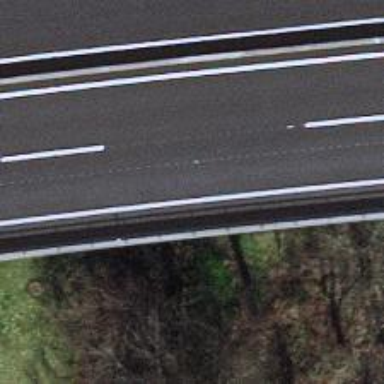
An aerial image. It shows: Bridge on motorway link.